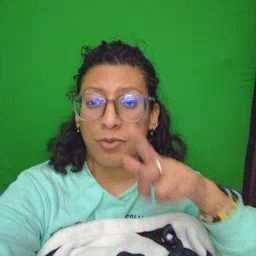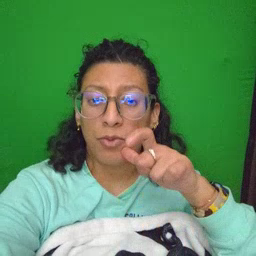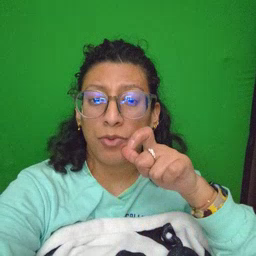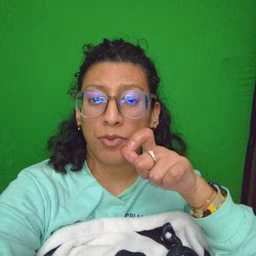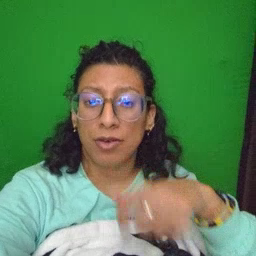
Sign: who